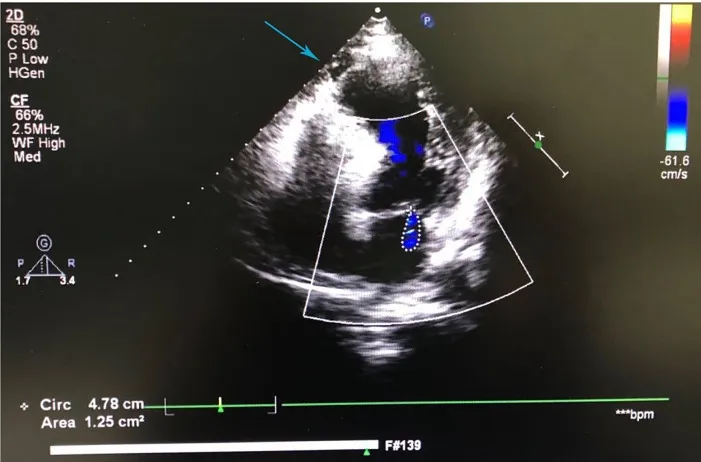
Color Doppler echocardiography shows left ventricular apical aneurysm formation and left ventricular systolic and diastolic dysfunction.
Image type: radiology (ultrasound)